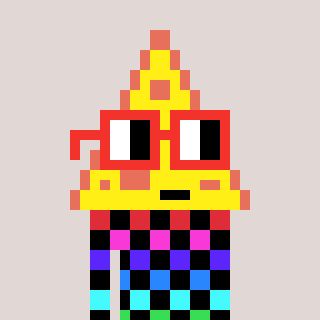
a pixel art character with square red glasses, a pizza-shaped head and a purple-colored body on a warm background